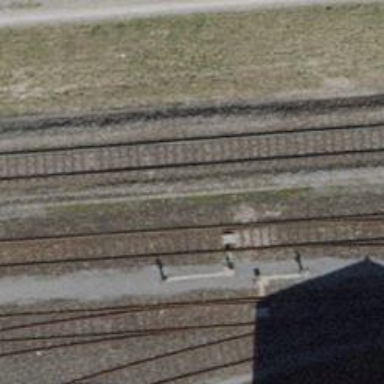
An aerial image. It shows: Rail siding with electrified tracks using contact line.